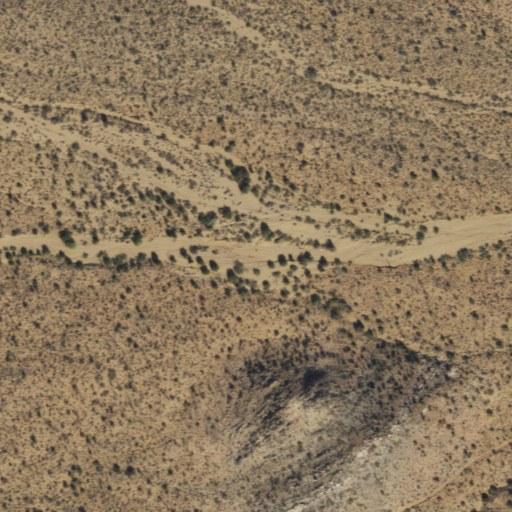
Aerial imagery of valley in Arizona named Creamery Canyon containing only shrub